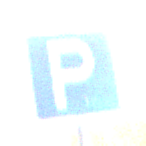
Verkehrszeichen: Parken
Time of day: SunriseSunset
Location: Outdoor (Urban)
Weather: PartlyCloudy
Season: NotSpecified
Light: Natural